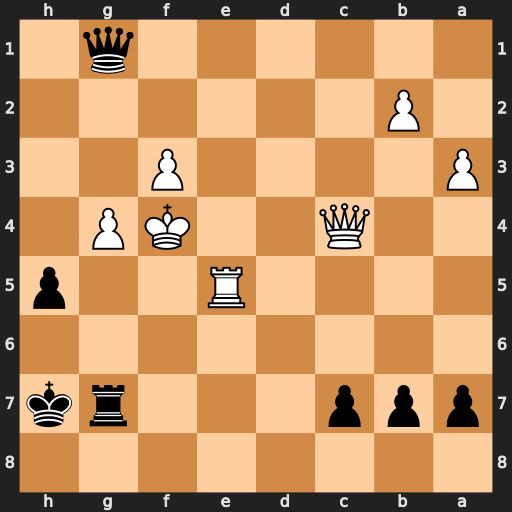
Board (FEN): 8/ppp3rk/8/4R2p/2Q2KP1/P4P2/1P6/6q1
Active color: b
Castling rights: -
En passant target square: -
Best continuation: Rxg4+ fxg4 Qxg4+ Ke3 Qxc4